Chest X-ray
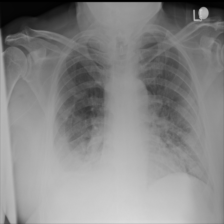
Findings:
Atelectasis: negative
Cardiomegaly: negative
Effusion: positive
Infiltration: negative
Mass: negative
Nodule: negative
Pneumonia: negative
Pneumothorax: negative
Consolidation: negative
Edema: negative
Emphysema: negative
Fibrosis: negative
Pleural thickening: negative
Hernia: negative